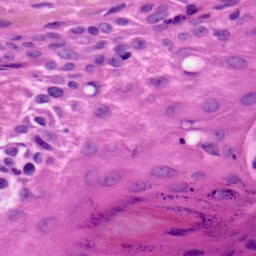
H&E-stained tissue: Skin